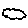
Label: cloud